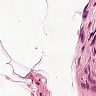
Metastatic tissue present: no